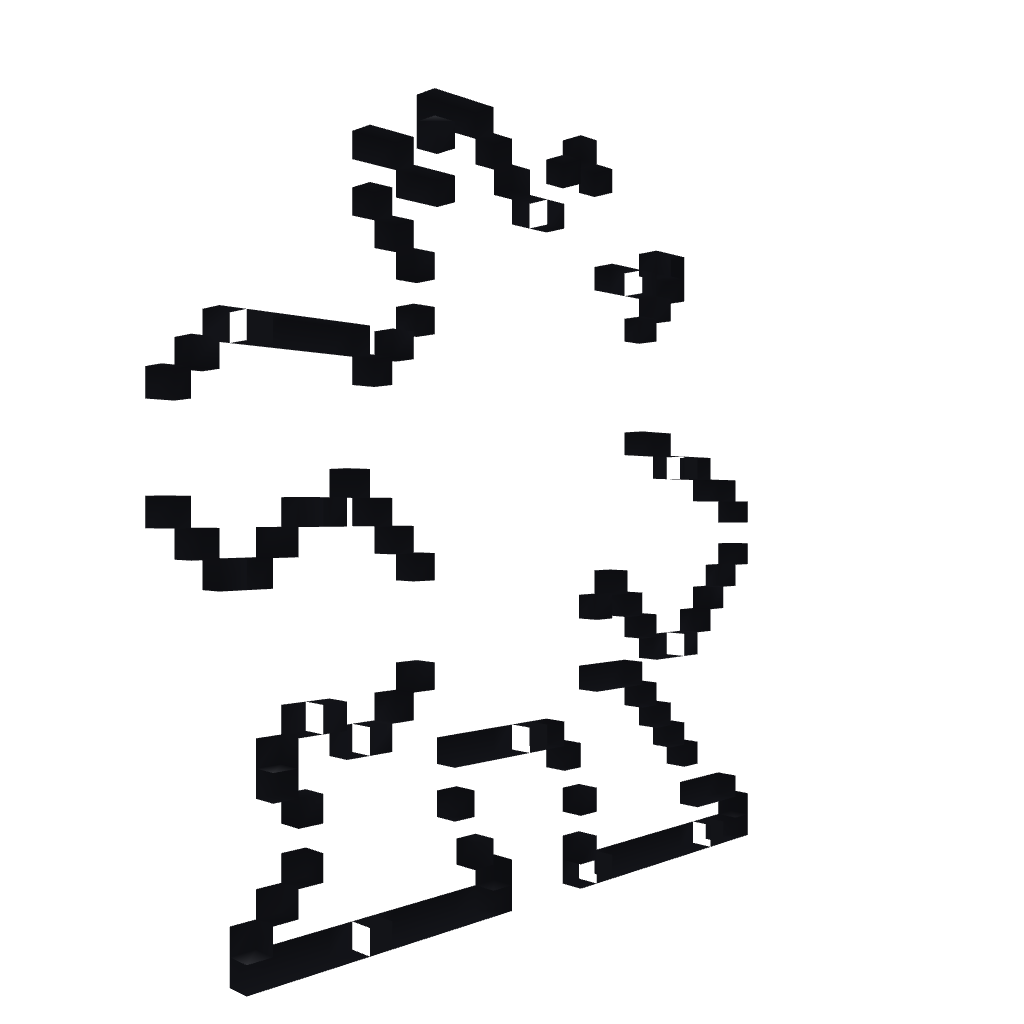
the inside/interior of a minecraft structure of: Gemini Man